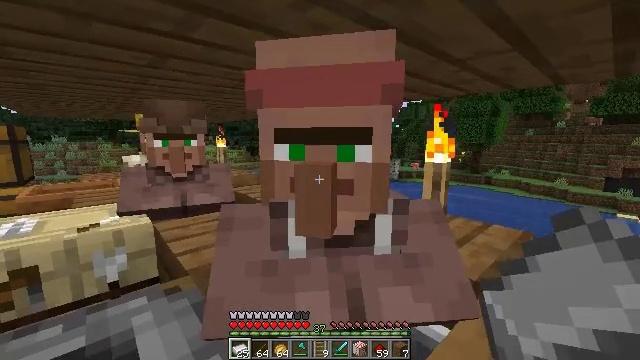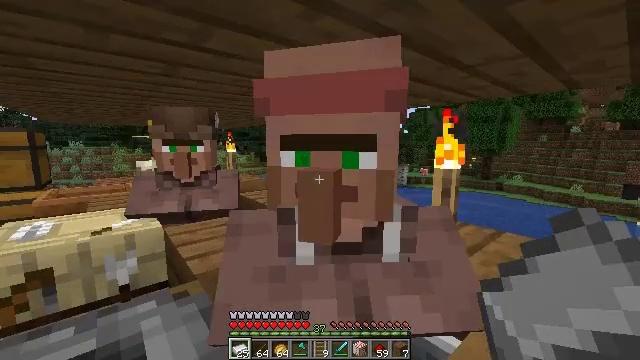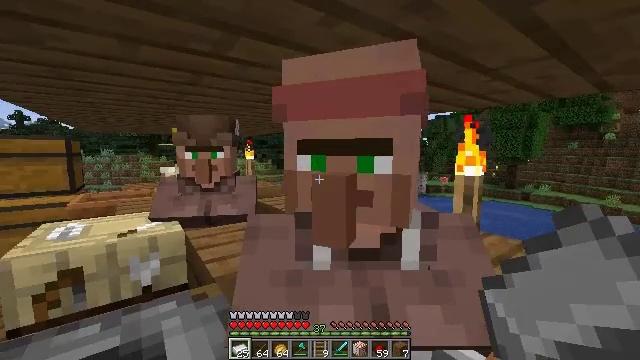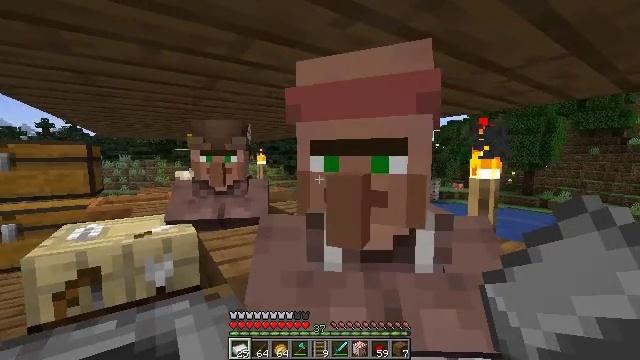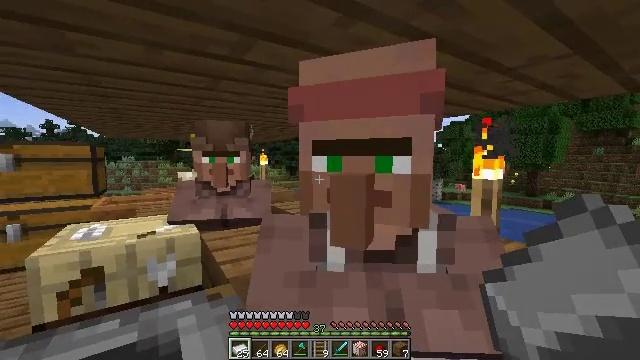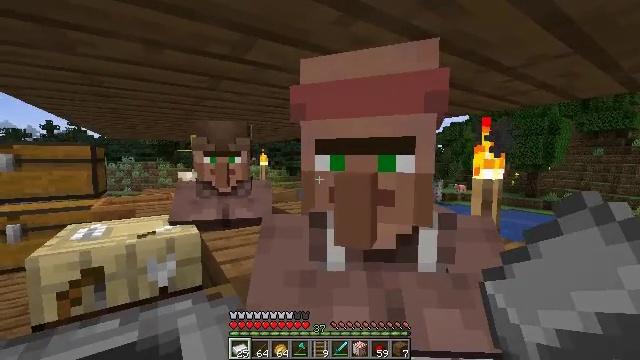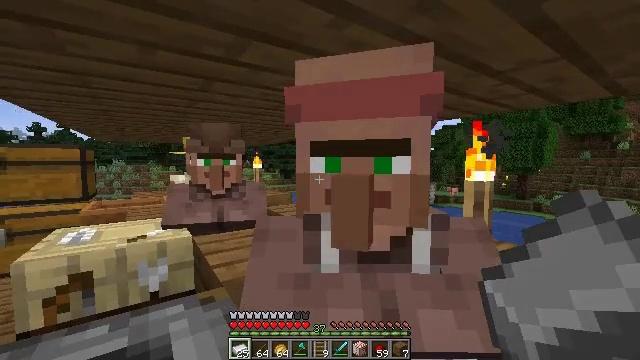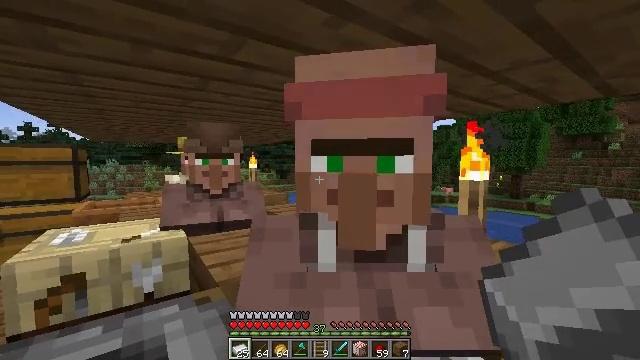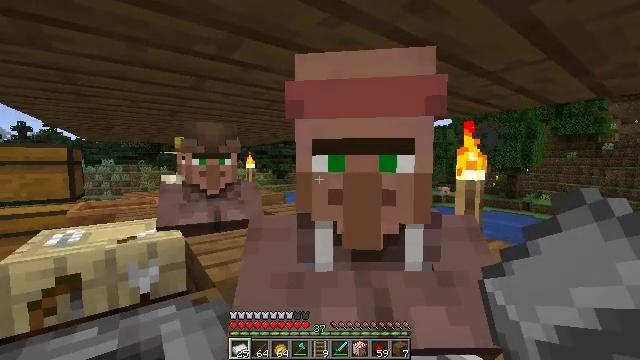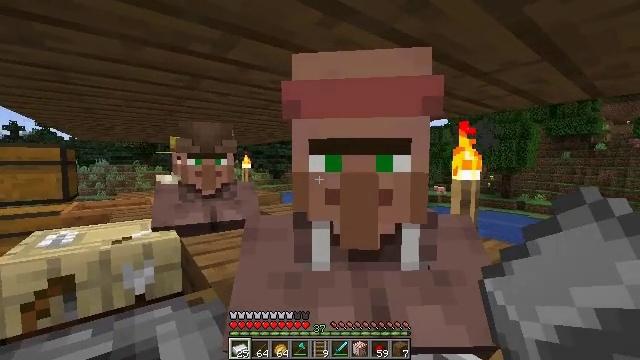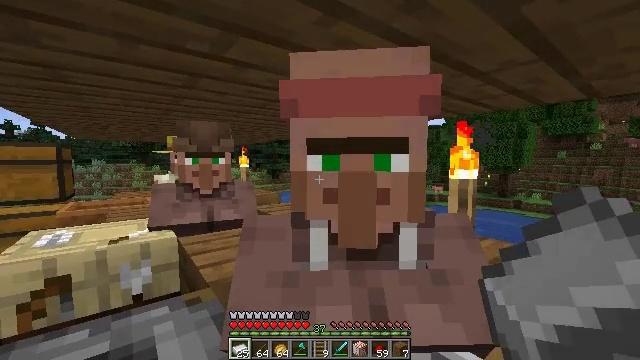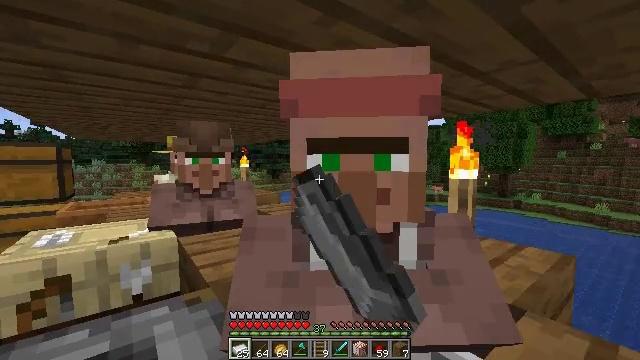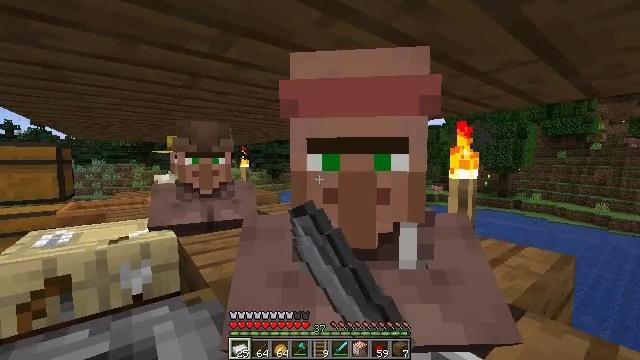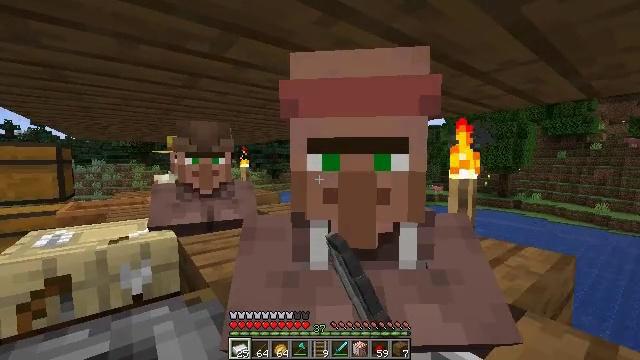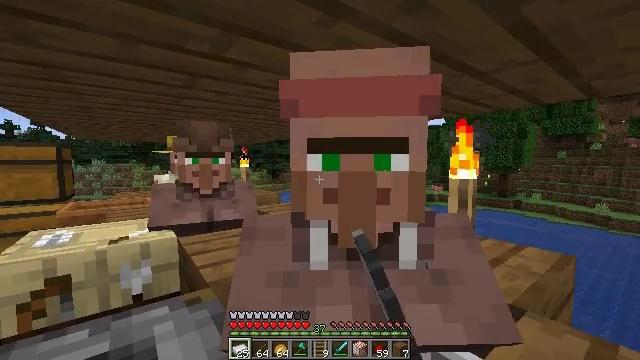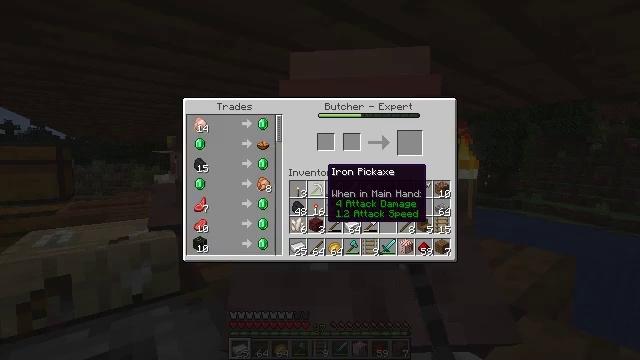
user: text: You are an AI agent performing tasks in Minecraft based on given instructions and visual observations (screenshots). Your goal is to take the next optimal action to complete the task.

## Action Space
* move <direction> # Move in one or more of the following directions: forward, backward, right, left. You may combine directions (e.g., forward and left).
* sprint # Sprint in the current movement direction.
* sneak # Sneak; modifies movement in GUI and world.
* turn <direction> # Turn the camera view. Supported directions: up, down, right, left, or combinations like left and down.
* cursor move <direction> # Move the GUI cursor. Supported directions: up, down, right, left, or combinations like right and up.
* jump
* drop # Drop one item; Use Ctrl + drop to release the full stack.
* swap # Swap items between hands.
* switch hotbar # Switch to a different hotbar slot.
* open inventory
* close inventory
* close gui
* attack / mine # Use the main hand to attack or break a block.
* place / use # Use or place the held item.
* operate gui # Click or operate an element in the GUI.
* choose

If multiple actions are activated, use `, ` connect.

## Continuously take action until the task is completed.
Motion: motion action
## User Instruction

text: Use the crafting table to make a crossbow.
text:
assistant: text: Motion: move forward, turn left and up
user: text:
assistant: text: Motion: turn left and up
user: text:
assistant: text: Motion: turn left and up
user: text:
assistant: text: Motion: no_op
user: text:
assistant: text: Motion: no_op
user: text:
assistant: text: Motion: turn right
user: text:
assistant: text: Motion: no_op
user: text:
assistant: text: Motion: no_op
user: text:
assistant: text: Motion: no_op
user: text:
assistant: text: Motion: use / place
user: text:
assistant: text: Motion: use / place
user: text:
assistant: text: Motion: use / place
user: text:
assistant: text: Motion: use / place
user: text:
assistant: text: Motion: no_op
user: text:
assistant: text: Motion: open gui
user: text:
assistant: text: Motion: no_op
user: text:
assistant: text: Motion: no_op
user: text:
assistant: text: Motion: no_op
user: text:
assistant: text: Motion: no_op
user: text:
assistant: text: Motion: no_op
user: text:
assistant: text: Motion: no_op
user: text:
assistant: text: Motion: no_op
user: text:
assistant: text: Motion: no_op
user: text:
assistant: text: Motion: no_op
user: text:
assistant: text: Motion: no_op
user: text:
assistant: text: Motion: no_op
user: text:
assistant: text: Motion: no_op
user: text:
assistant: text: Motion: no_op
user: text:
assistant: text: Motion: no_op
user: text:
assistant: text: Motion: no_op